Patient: sex F, age 44
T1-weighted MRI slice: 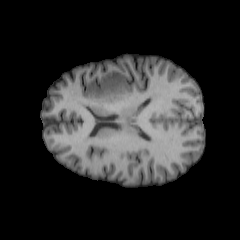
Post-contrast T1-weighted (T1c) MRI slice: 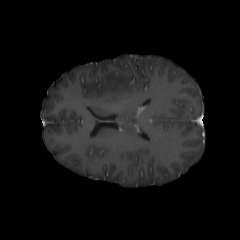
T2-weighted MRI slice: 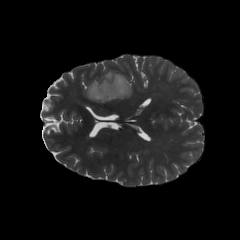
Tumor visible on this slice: yes
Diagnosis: Oligodendroglioma, IDH-mutant, 1p/19q-codeleted
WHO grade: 2